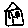
Label: house